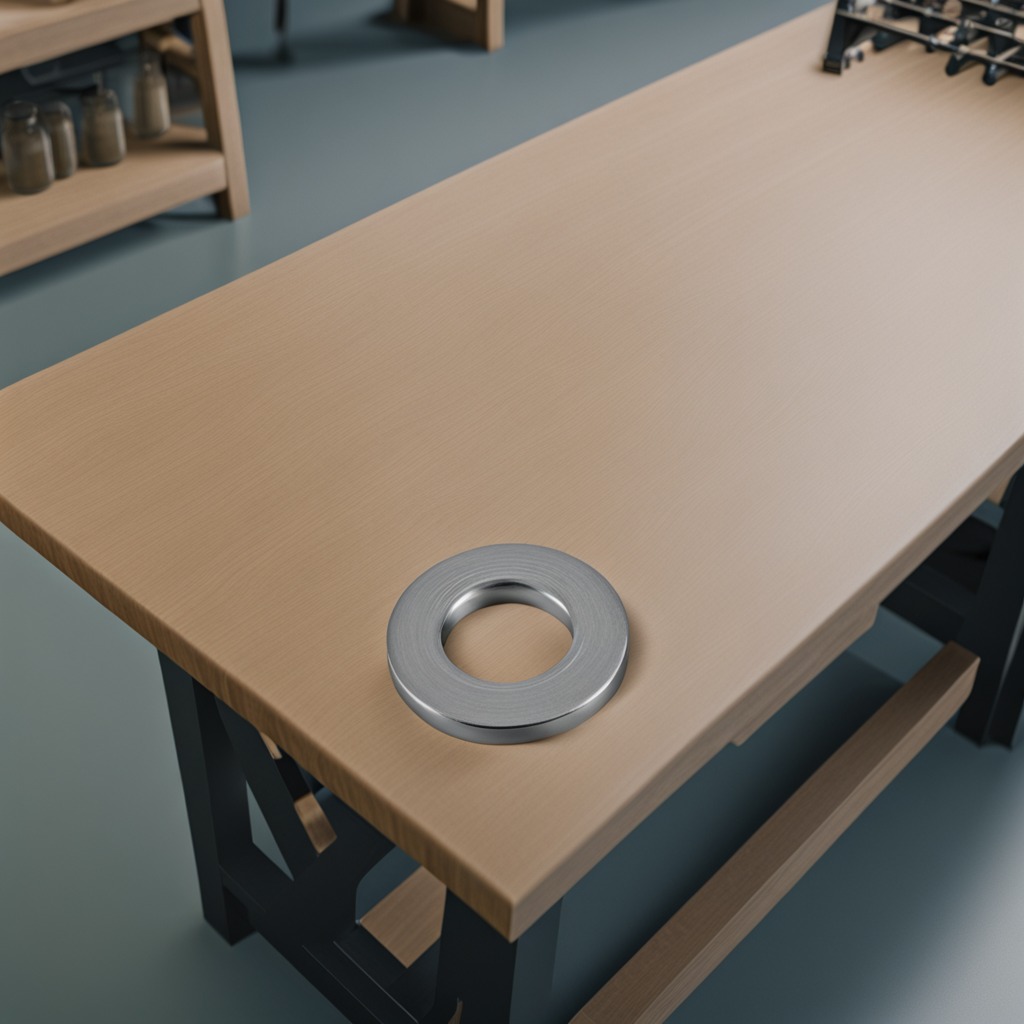
A flat metal washer lies on a workbench inside a coastal fishing gear workshop.